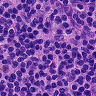
Metastatic tissue present: no